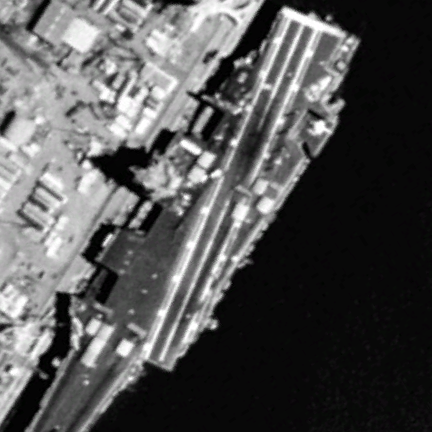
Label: aircraft_carrier